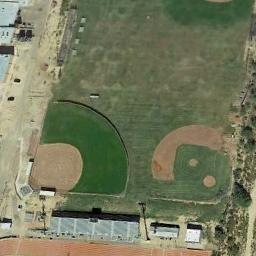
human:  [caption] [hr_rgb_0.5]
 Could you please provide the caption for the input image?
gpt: There are two baseball diamonds in the middle of grass .

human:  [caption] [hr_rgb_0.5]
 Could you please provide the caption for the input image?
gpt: There is a trail leading to this baseball field .

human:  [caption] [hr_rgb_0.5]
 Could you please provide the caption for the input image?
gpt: There are two baseball diamonds in the grass surrounded by the playground and the houses .

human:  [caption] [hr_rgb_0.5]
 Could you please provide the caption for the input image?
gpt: Two baseball diamonds of different sizes on the lawn and some buildings beside .

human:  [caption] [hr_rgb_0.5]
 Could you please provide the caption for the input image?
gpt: A long house is next to two baseball diamonds .